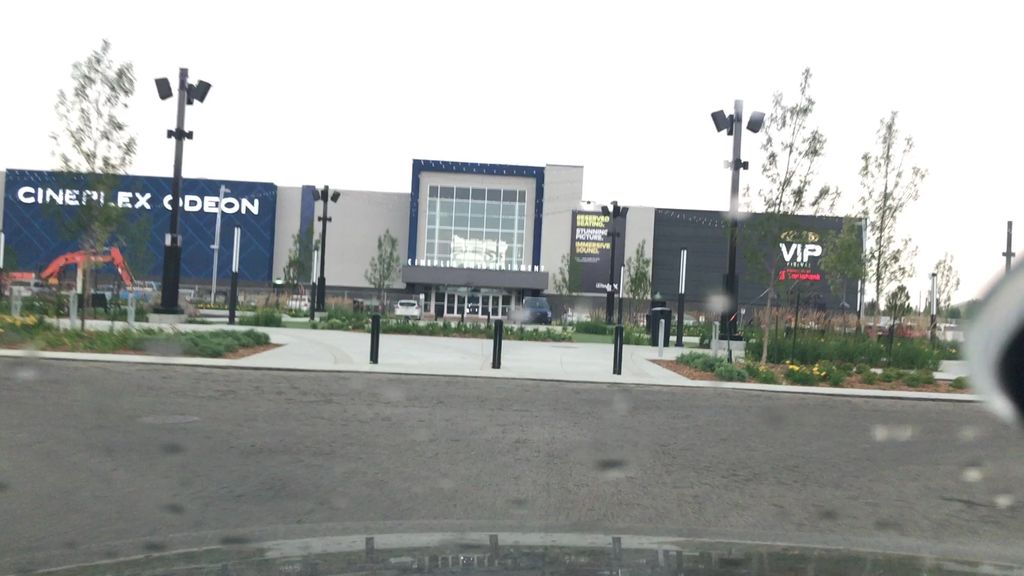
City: edmonton